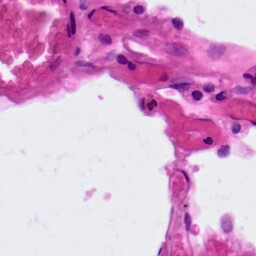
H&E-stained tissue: Lung